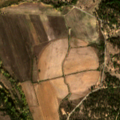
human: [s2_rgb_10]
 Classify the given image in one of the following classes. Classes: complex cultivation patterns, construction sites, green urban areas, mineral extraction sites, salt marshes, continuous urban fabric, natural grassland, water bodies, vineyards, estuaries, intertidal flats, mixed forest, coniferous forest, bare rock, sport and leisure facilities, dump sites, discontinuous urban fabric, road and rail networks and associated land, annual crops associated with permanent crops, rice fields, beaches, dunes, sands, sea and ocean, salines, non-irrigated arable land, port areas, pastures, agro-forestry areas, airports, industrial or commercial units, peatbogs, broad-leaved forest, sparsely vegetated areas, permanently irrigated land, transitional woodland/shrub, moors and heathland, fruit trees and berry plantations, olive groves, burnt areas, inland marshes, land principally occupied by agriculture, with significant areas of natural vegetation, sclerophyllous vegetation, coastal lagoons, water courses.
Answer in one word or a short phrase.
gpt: permanently irrigated land, fruit trees and berry plantations, broad-leaved forest, coniferous forest, mixed forest, transitional woodland/shrub